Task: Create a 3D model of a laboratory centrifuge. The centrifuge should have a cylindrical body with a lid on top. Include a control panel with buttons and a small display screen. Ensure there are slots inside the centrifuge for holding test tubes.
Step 512:
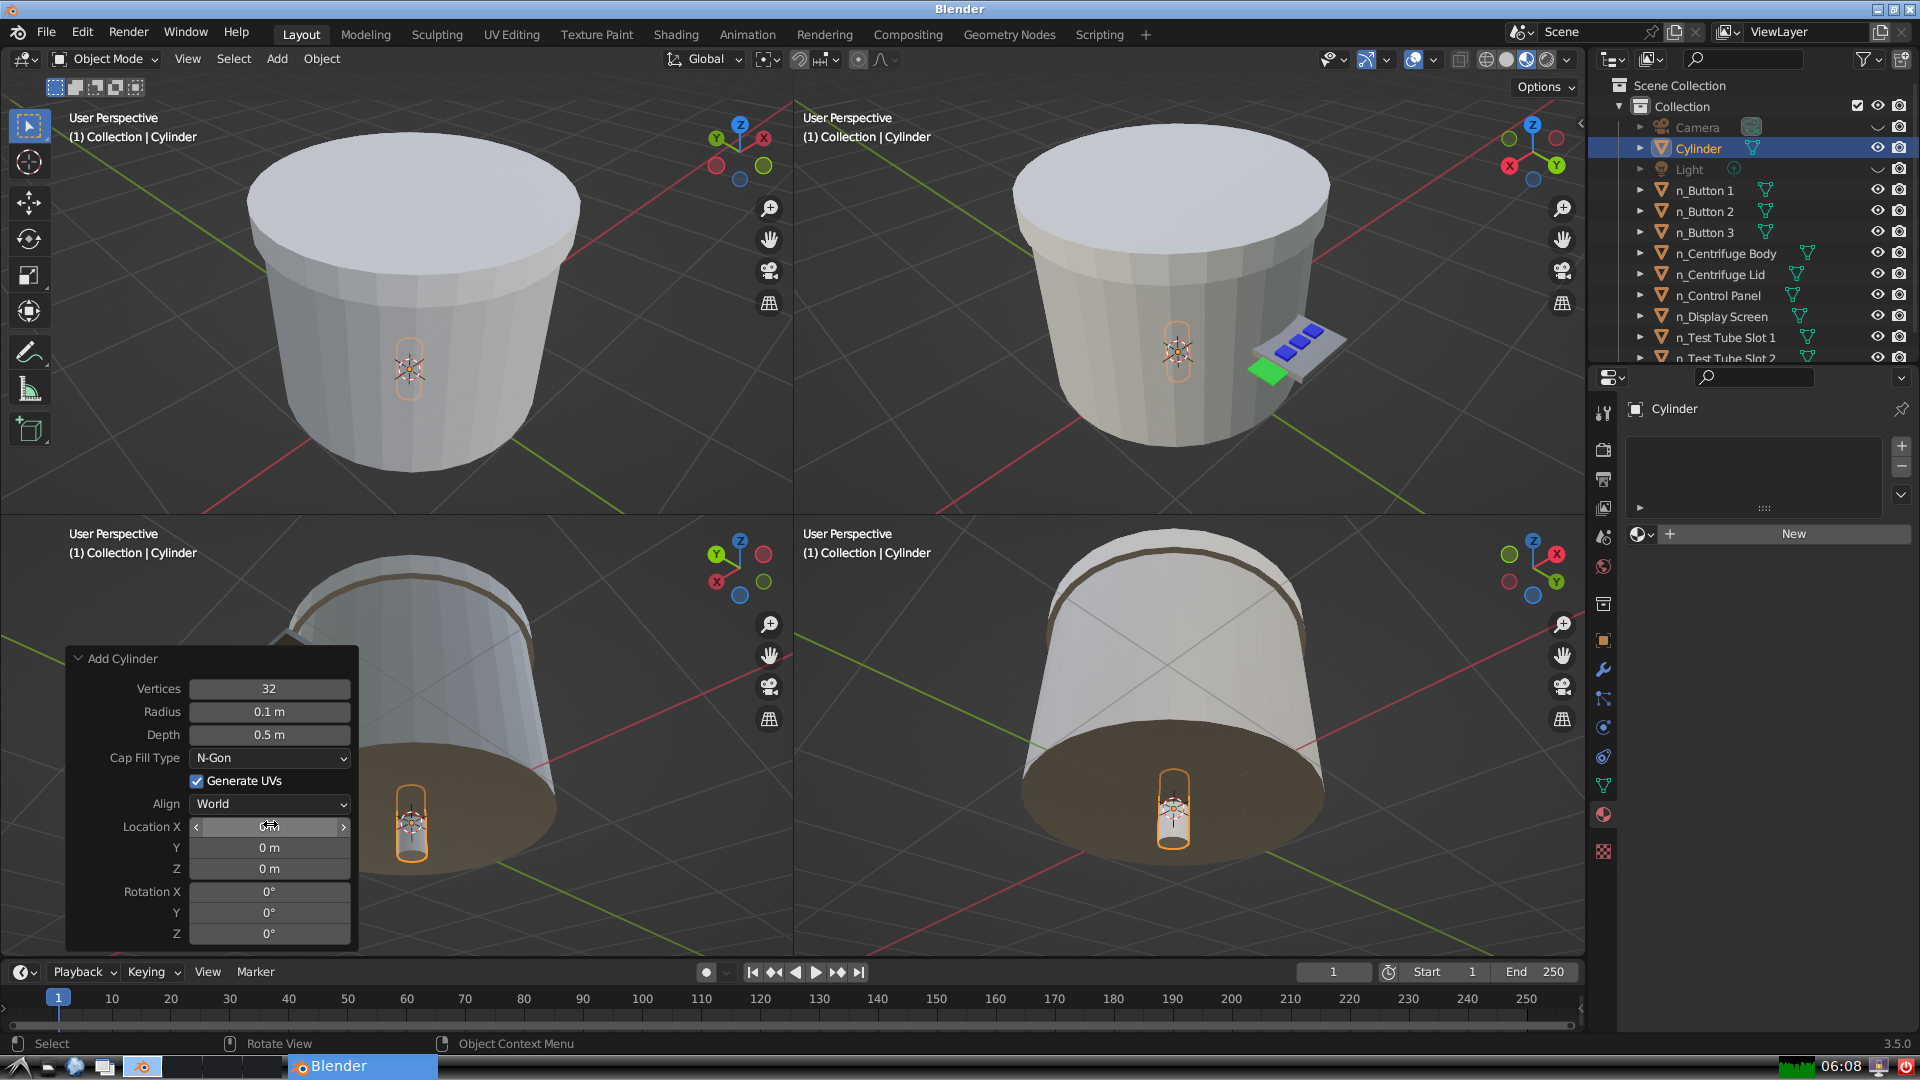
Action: click: no